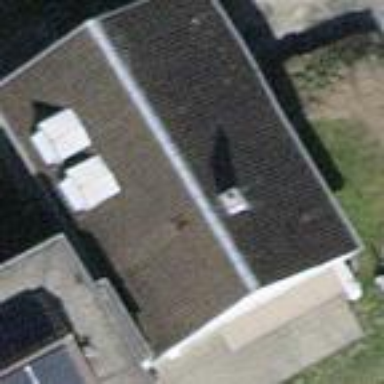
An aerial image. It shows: Building with tiled roof.